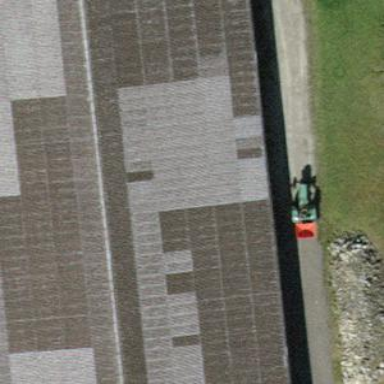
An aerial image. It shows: Farm auxiliary building with gabled roof.